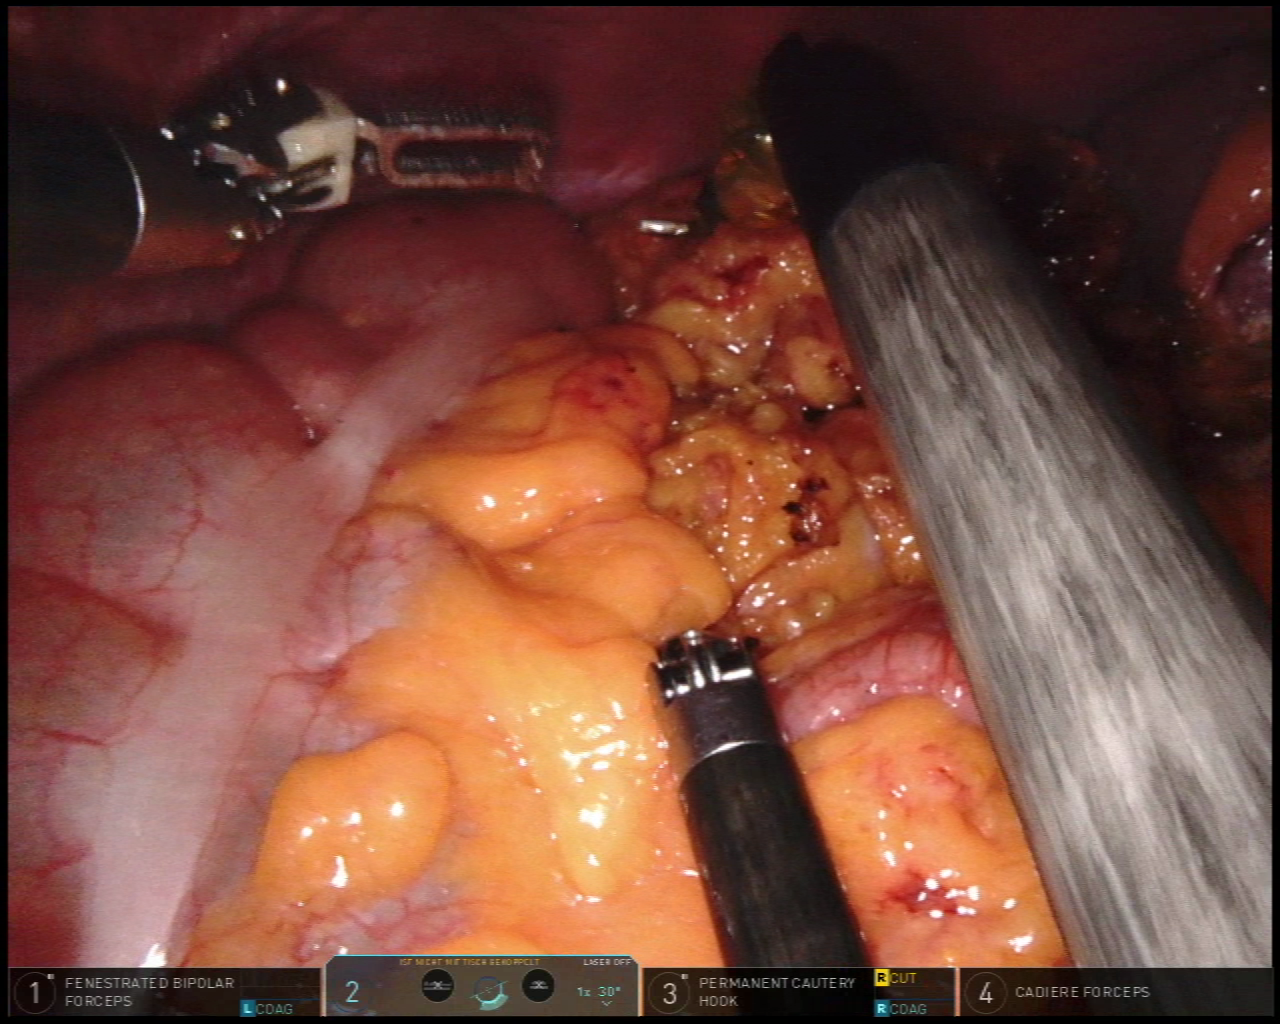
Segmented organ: abdominal_wall
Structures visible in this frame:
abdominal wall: yes
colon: yes
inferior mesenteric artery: no
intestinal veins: no
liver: no
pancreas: no
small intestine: no
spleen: yes
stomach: no
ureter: no
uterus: no
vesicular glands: no